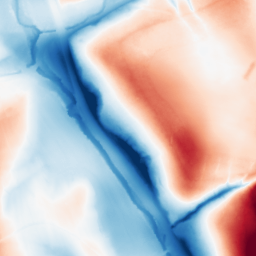
Category: classical
Decomposition family: gaussian_anisotropic
Decomposition parameters: sigma_x: 50
sigma_y: 2
Upsampling method: bilinear
Upsampling parameters: scale: 4
Upsampling scale: 4